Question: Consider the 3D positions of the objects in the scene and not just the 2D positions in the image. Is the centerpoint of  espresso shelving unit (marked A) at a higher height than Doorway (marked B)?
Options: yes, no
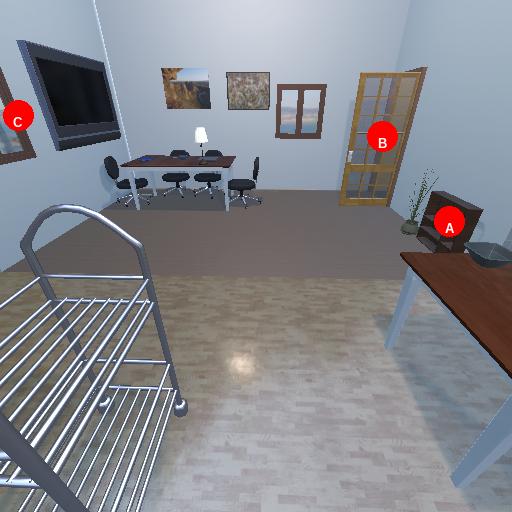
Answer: yes